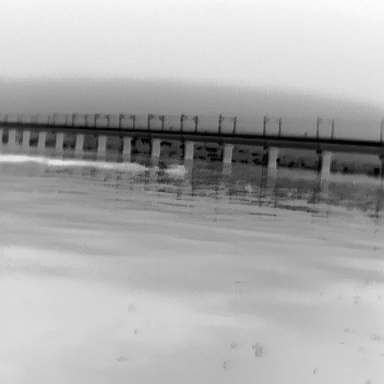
There is a canoe in the infrared image.